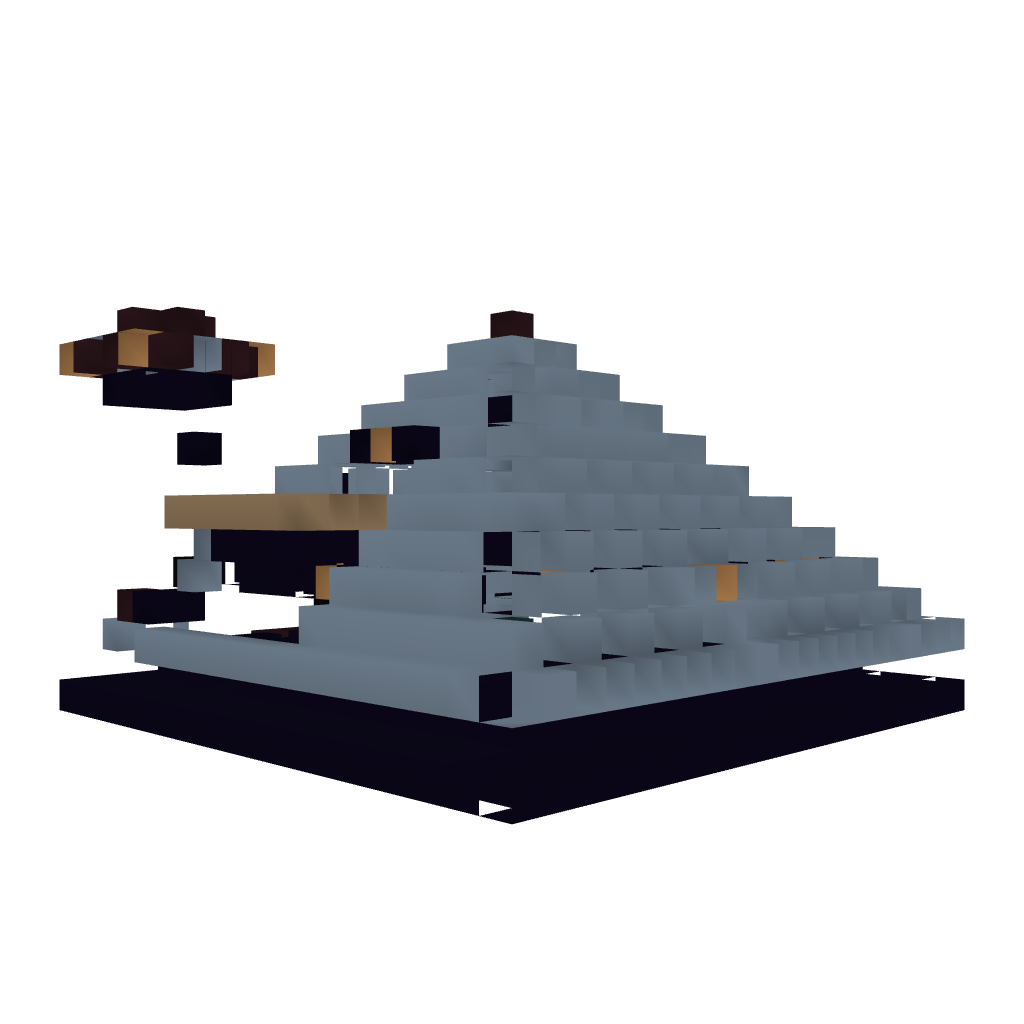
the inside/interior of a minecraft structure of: Crypt House